八年级 · 解析几何
, 在锐角 $\triangle A B C$ 中, $A B=\sqrt{2}, \angle B A C=45^{\circ}, \angle B A C$ 的平分线交 $B C$ 于点 $D, M 、 N$ 分别是 $A D$ 和 $A B$ 上的动点, 则 $B M+M N$ 的最小值是

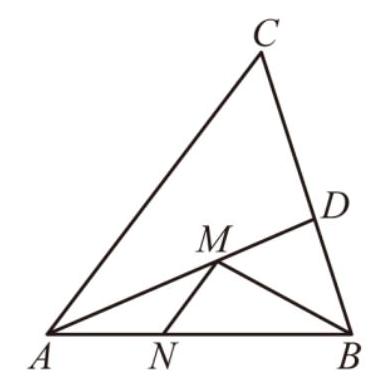
答案: 1